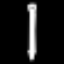
Label: pencil